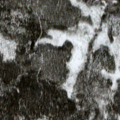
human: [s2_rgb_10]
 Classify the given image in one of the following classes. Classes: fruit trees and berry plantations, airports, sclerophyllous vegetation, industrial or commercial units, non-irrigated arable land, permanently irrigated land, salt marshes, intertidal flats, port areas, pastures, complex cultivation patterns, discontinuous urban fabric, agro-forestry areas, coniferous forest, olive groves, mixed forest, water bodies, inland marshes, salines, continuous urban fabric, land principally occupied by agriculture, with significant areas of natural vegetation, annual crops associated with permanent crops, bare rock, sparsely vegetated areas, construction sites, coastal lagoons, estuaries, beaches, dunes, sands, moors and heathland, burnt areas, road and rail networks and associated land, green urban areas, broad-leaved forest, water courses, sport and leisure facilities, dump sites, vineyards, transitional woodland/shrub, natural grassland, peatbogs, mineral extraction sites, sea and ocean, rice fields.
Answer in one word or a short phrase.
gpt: coniferous forest, mixed forest, transitional woodland/shrub